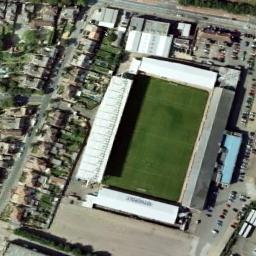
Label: stadium